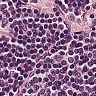
Metastatic tissue present: no